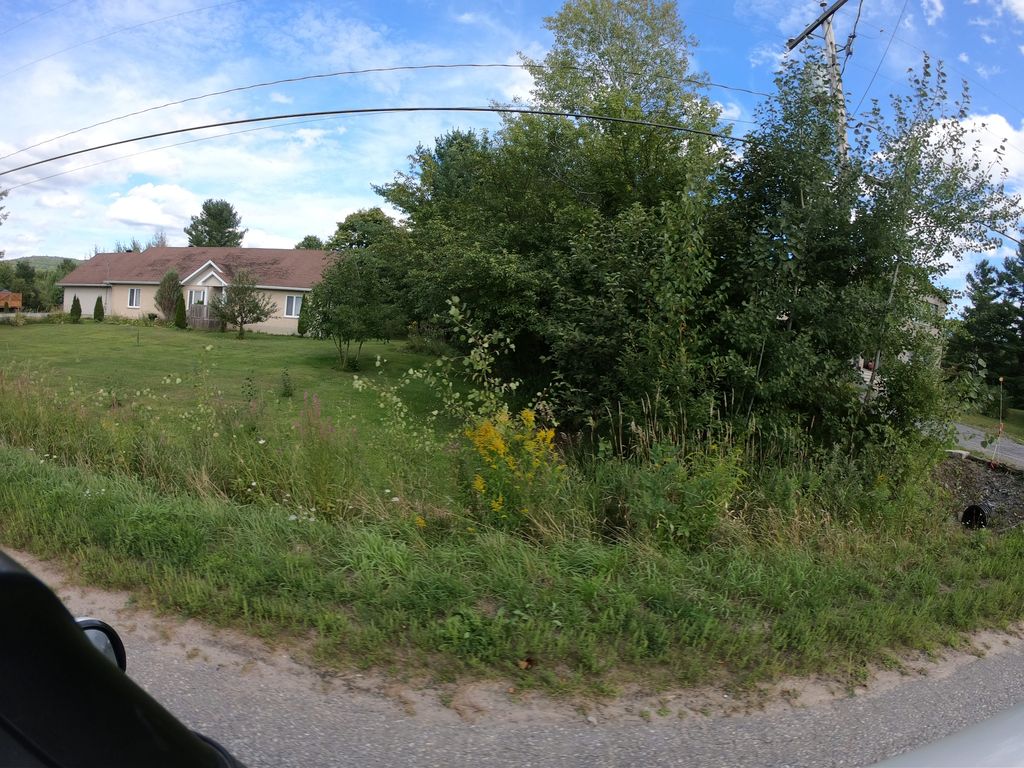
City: ottawa-gatineau